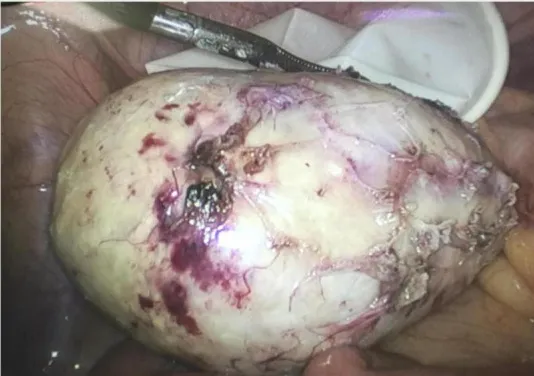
Gross observation of the specimen (C).
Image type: medical_photograph (other_medical_photograph)